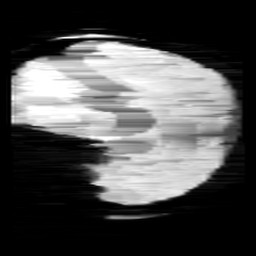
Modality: minIP
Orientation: sagittal
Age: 12
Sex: female
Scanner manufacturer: siemens
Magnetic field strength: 3 T
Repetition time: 0.027 s
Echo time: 0.02 s